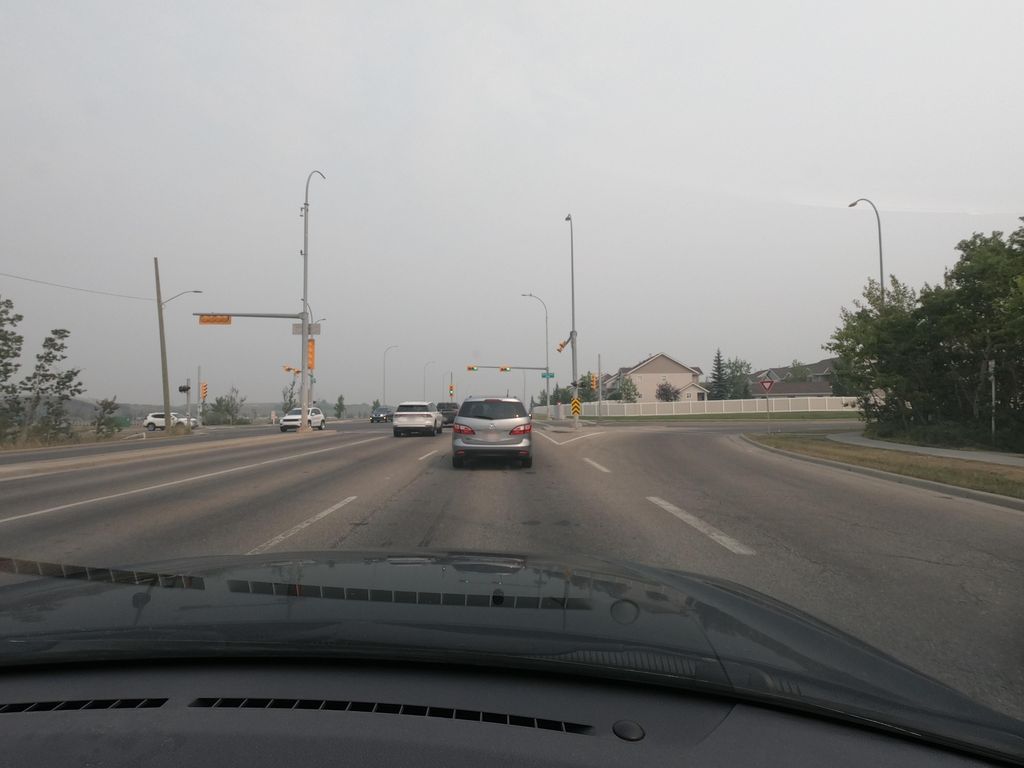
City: calgary